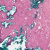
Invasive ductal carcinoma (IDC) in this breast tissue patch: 0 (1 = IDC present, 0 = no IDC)